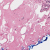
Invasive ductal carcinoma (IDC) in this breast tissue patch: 0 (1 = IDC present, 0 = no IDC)